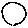
Label: circle